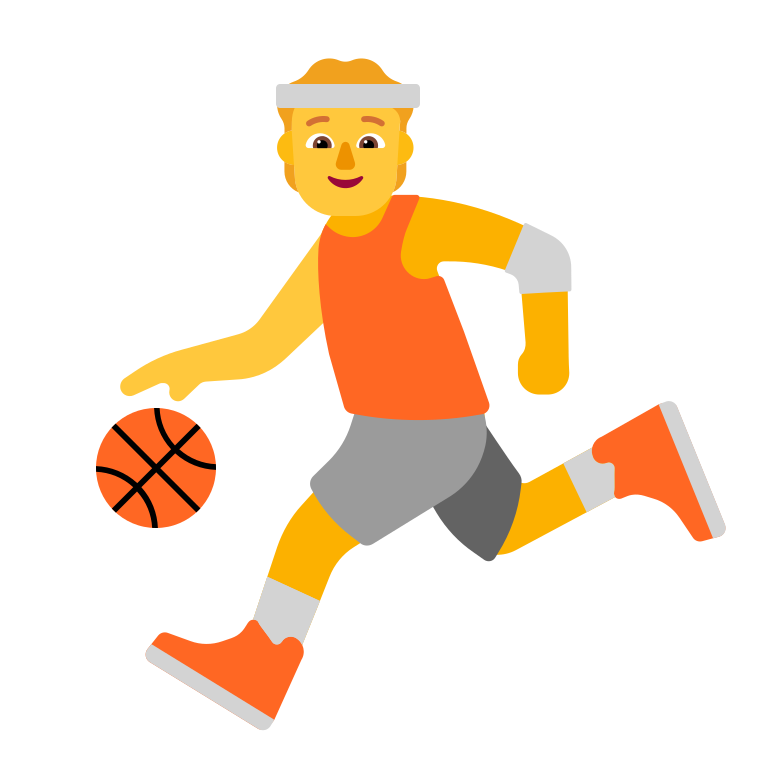
person bouncing ball flat default